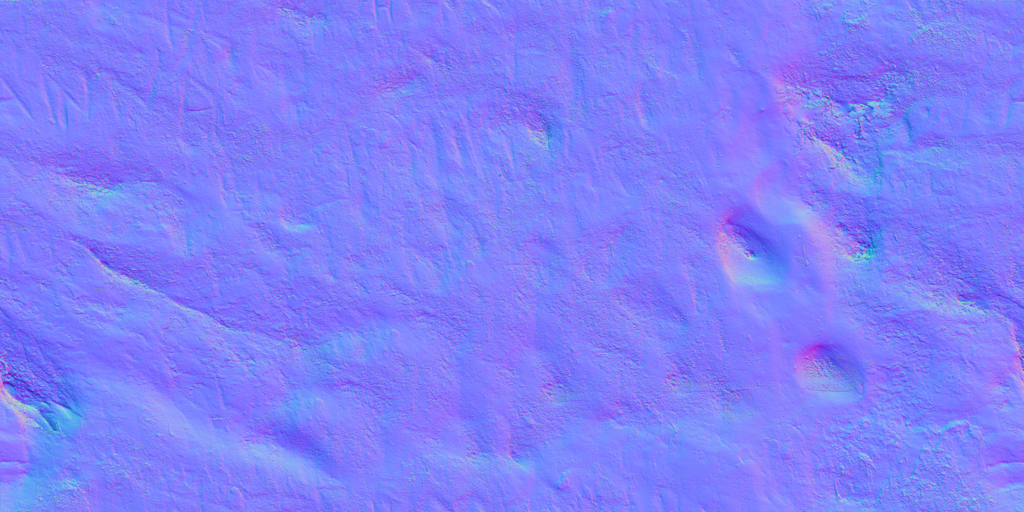
Texture map type: NormalGL